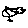
Label: bird